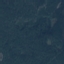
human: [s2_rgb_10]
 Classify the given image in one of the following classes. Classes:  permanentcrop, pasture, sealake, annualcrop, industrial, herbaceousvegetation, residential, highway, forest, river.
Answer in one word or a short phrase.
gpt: Forest